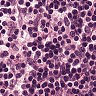
Metastatic tissue present: no